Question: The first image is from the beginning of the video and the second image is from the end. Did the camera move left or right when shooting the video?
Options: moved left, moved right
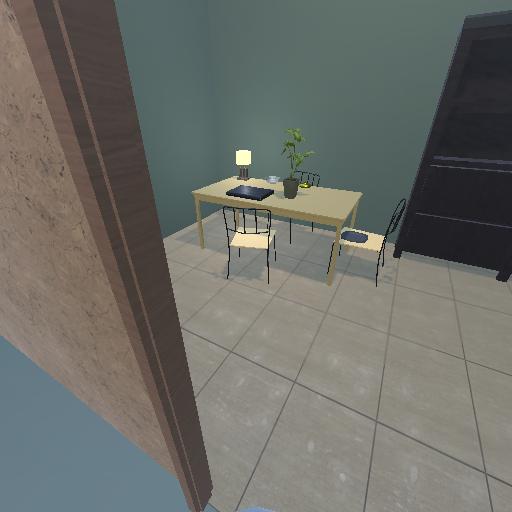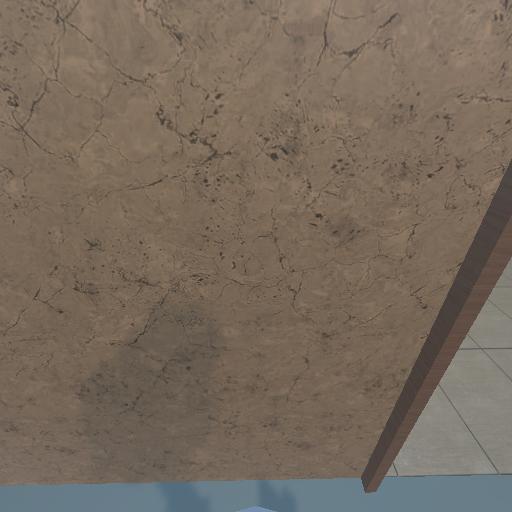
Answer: moved left